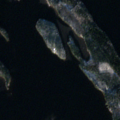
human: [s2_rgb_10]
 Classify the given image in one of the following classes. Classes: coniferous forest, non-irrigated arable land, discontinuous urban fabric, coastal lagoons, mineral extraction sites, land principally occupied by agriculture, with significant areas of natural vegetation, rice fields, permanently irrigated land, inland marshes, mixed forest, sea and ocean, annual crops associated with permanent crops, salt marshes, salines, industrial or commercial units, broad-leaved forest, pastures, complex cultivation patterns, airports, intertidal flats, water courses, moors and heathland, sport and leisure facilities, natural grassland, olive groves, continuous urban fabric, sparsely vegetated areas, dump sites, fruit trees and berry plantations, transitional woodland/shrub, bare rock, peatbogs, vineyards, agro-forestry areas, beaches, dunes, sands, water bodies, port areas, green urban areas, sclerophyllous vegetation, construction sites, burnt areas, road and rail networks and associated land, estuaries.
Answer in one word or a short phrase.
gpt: broad-leaved forest, coniferous forest, mixed forest, water bodies